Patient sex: M
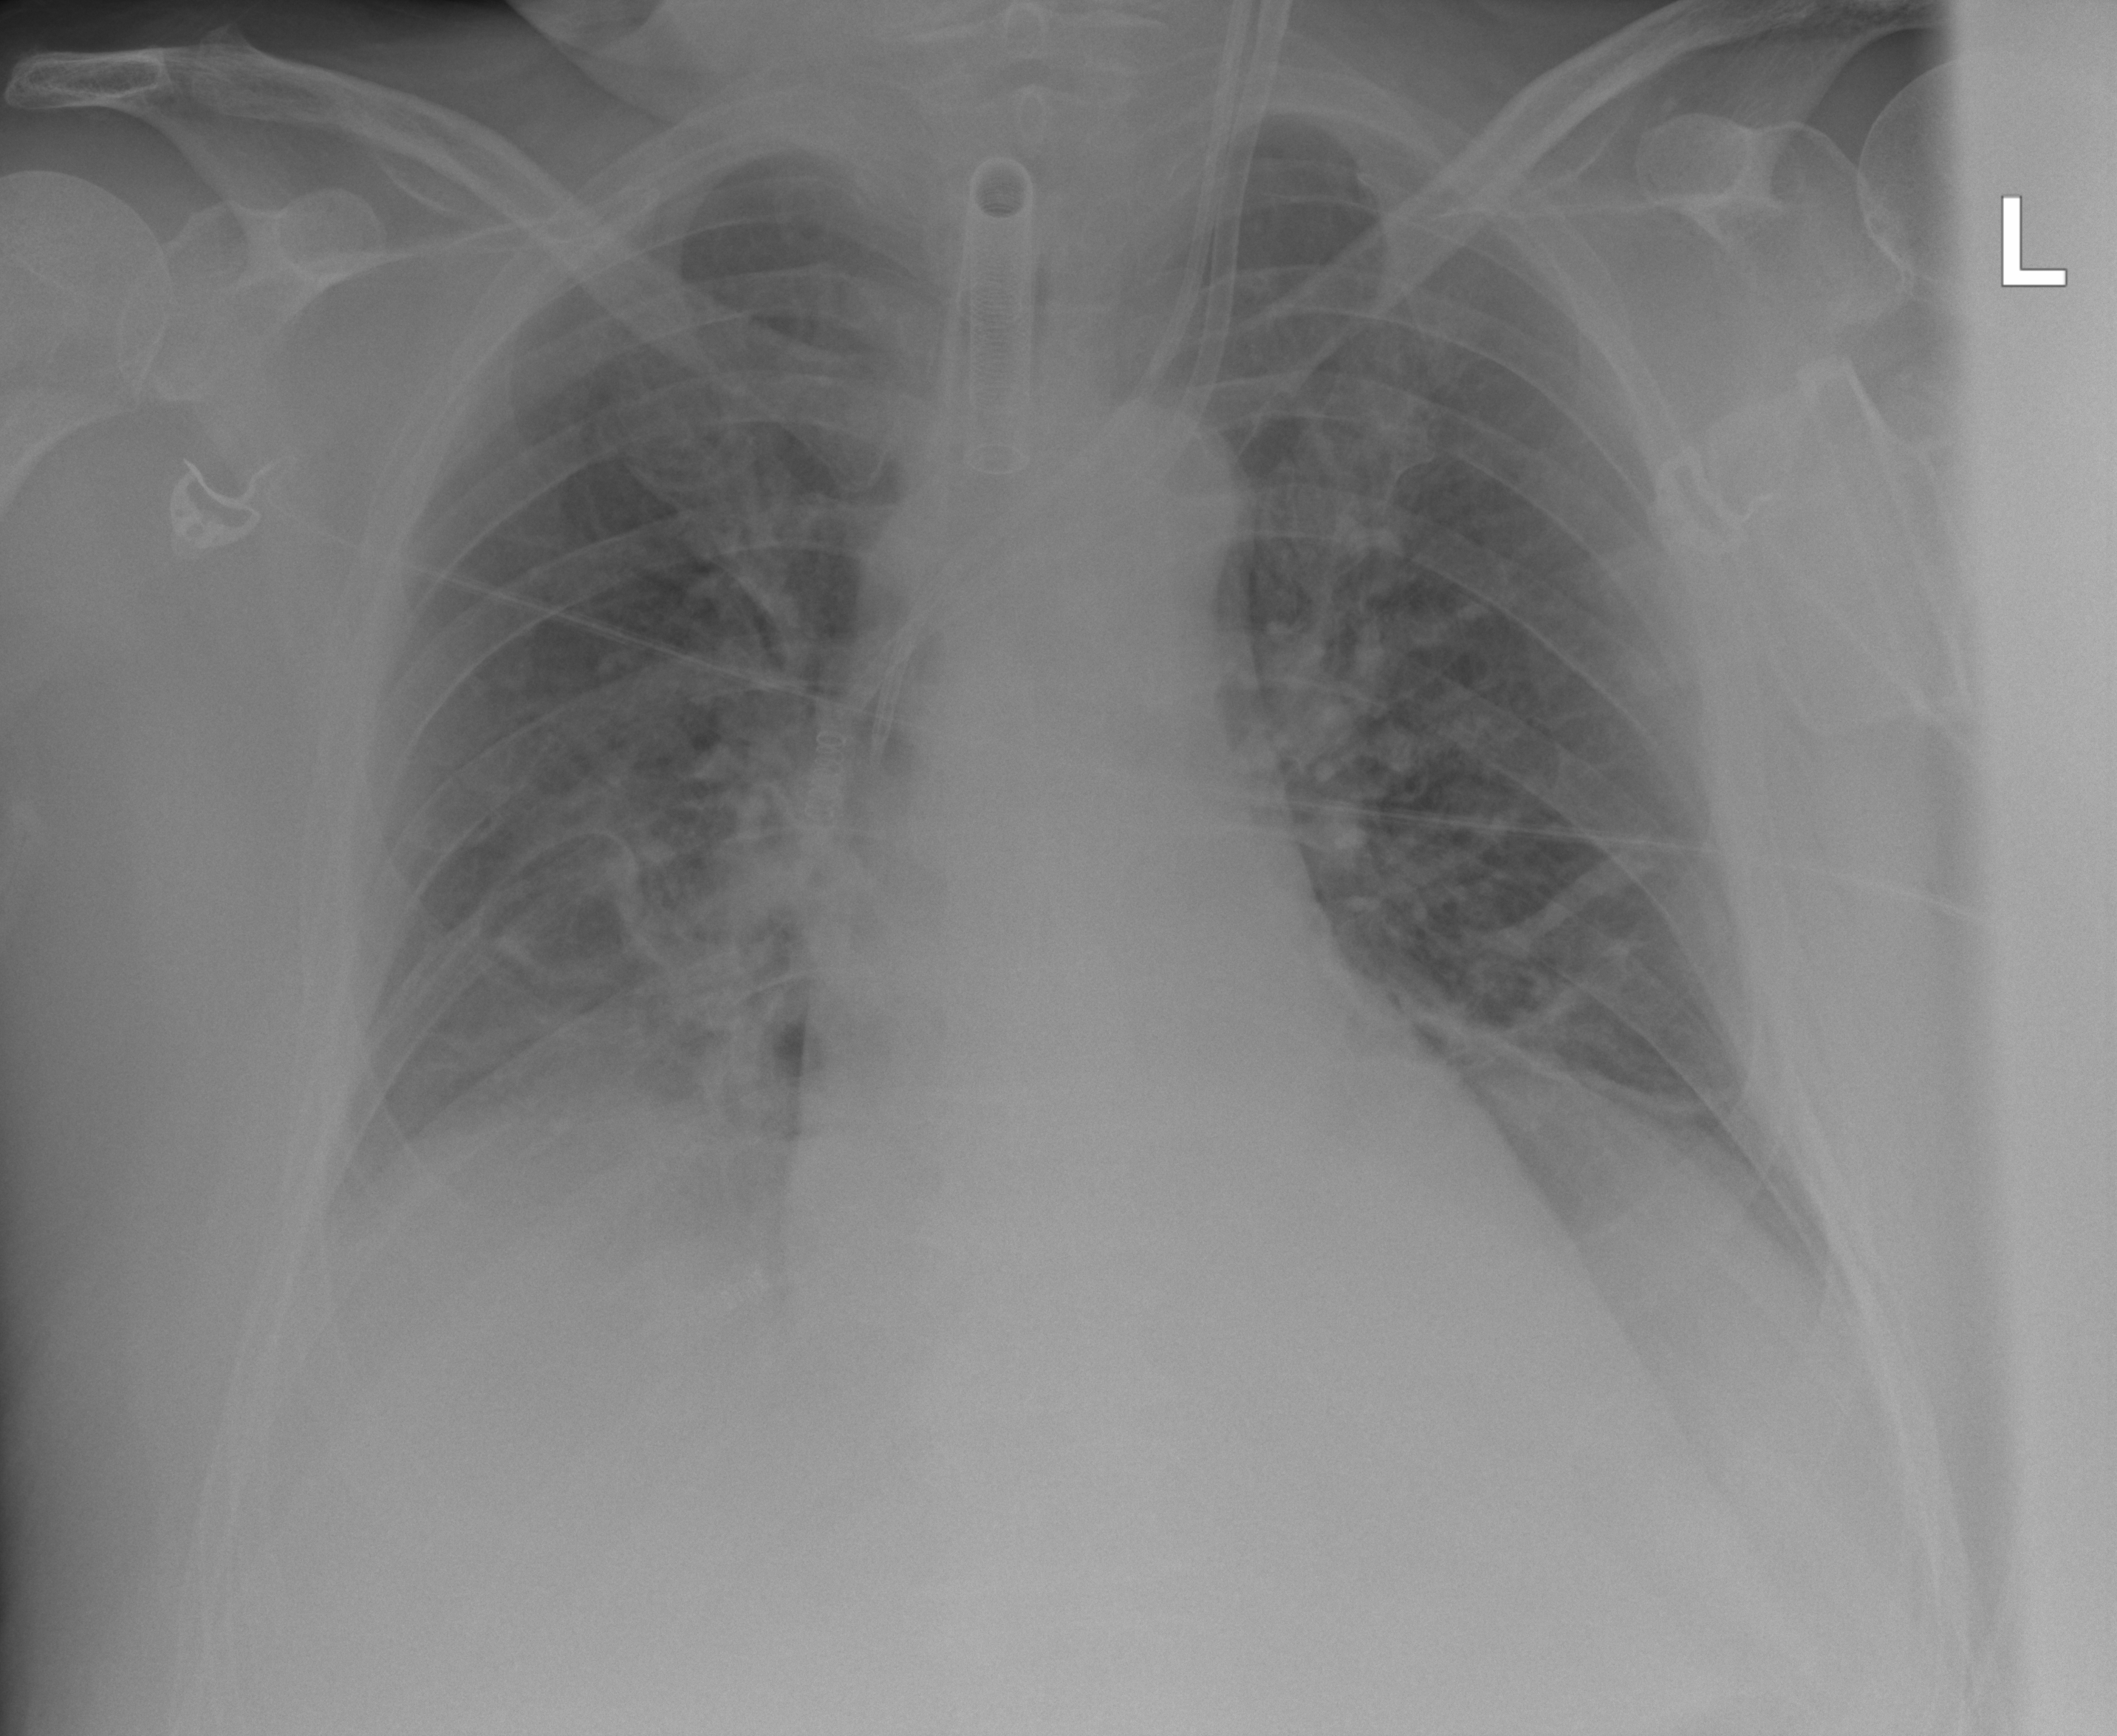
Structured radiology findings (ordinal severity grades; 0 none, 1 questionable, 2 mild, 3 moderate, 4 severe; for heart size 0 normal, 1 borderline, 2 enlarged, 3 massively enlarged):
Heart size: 1
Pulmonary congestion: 0
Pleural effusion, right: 2
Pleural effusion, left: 2
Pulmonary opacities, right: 2
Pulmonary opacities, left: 0
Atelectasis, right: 2
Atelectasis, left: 2